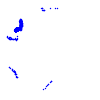
Particle: electron